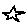
Label: star